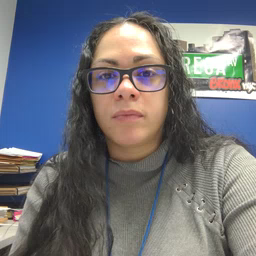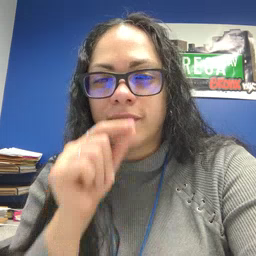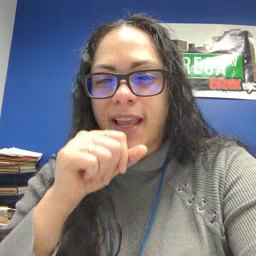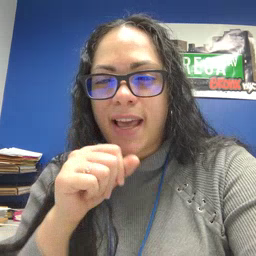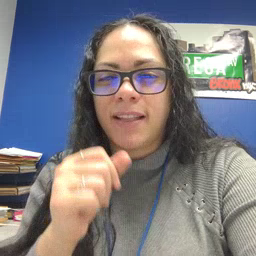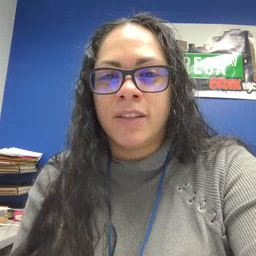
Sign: hen